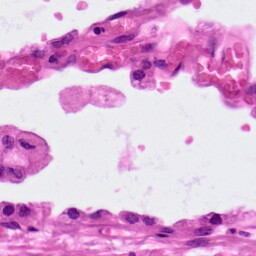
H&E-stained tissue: Lung